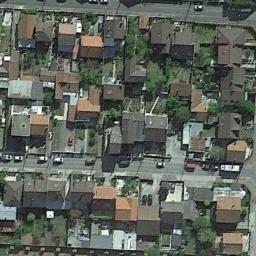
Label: dense_residential